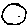
Label: circle